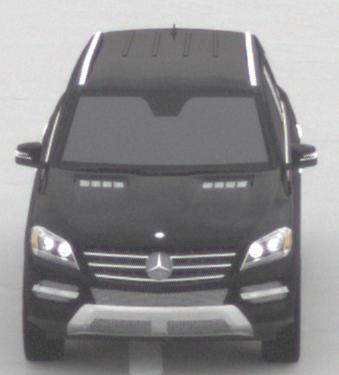
Make: Mercedes-Benz
Model: ML 350
Detailed model: M-Class (166)
Model produced from: 2011/11
Model produced until: 2014/10
Doors: 5
Color: black
Road condition: dry road
Daytime: morning or afternoon
Contrast: low contrast